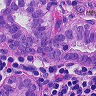
Metastatic tissue present: yes